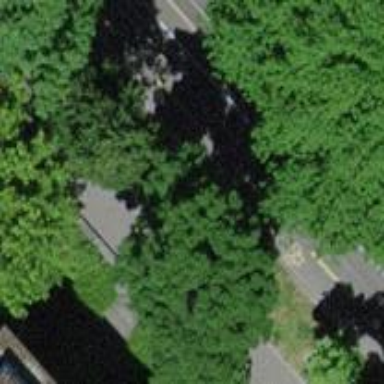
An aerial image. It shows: Avenue lined with trees.